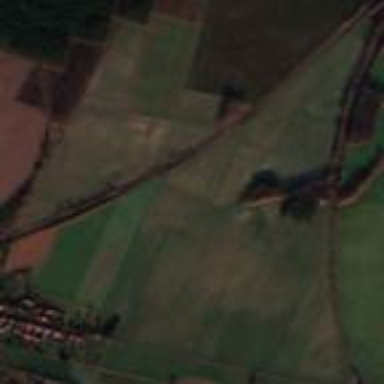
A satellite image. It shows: Picturesque farmland scene.